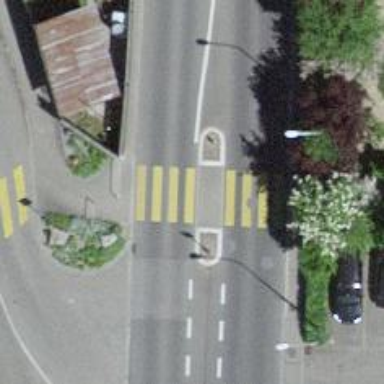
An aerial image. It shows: Uncontrolled zebra crossing with pedestrian island.